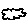
Label: cloud